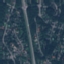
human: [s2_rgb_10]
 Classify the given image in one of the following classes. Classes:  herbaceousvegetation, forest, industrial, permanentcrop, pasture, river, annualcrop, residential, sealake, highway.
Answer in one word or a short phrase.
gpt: Highway